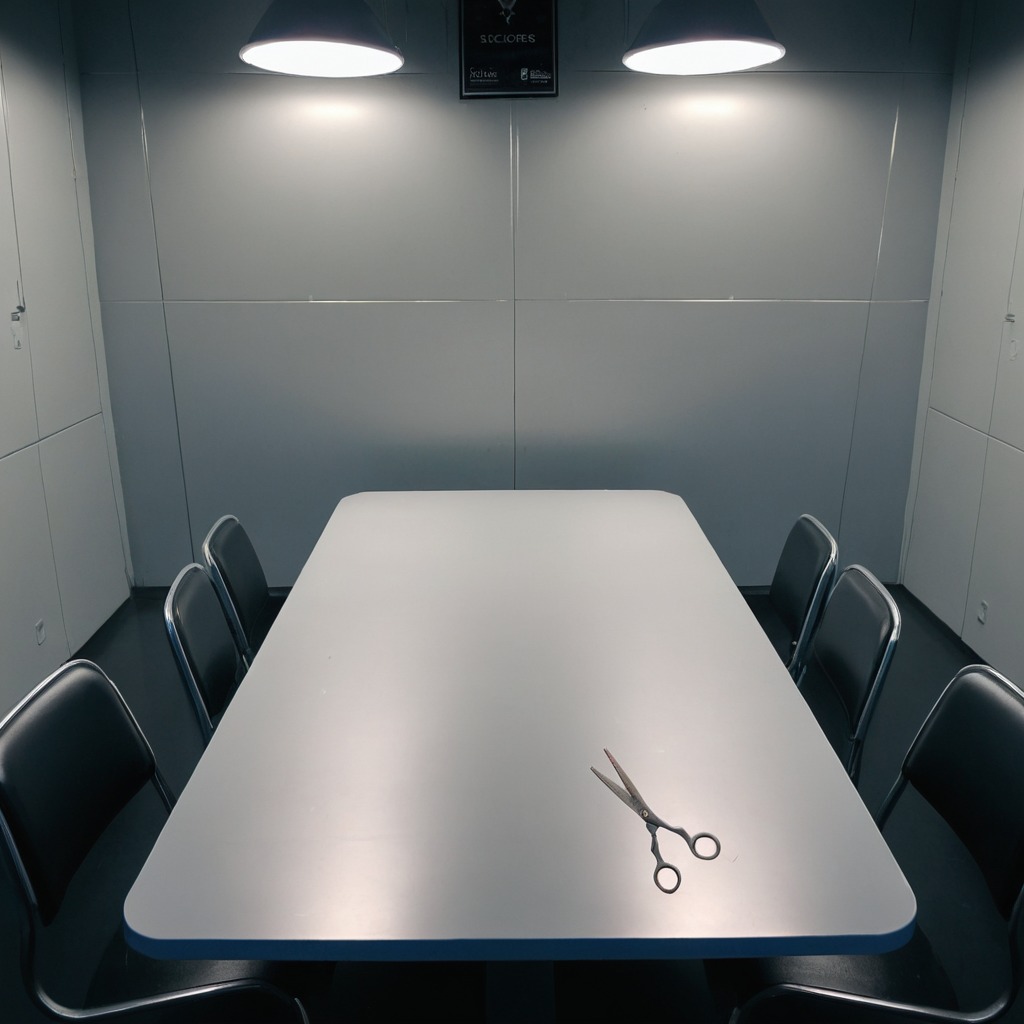
A scissor lies on a clean empty table in a railway signal maintenance room lit by harsh overhead fluorescents photorealistic surface textures crisp shadows high dynamic range